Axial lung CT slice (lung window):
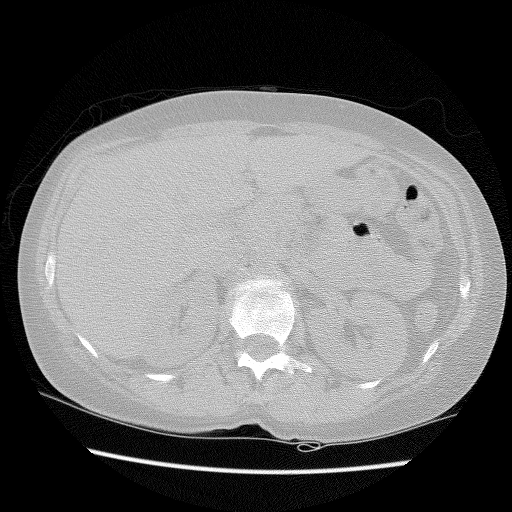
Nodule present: no